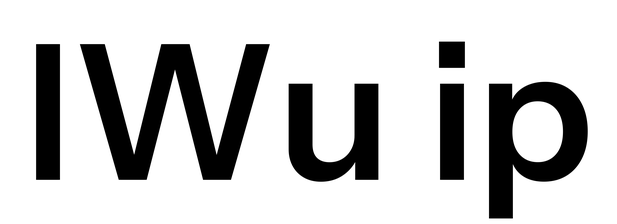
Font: InstrumentSans_SemiBold